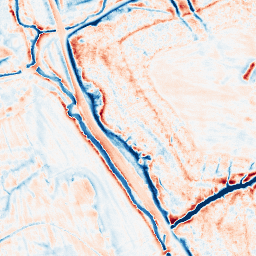
Category: edge_preserving
Decomposition family: guided
Decomposition parameters: radius: 4
eps: 1
Upsampling method: quintic
Upsampling parameters: scale: 8
Upsampling scale: 8